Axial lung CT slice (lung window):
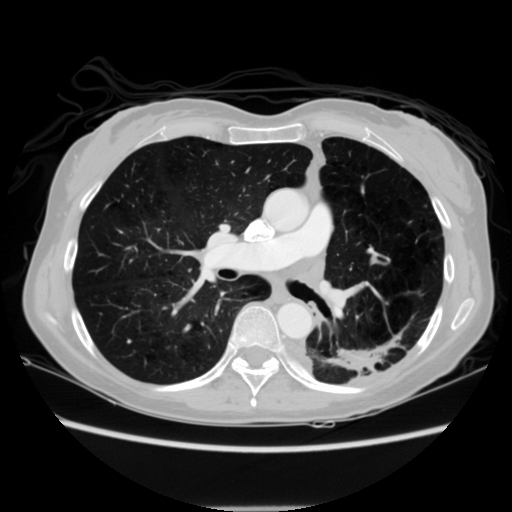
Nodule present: no